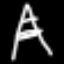
Label: The Eiffel Tower